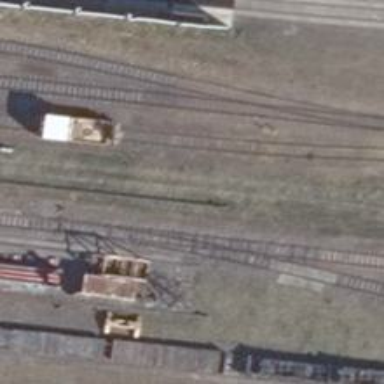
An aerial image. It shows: Railway switch.